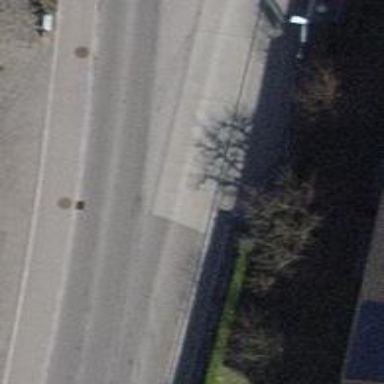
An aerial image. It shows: Asphalt sidewalk along the footway.